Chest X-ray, PA view. Patient: 34 years old, sex F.
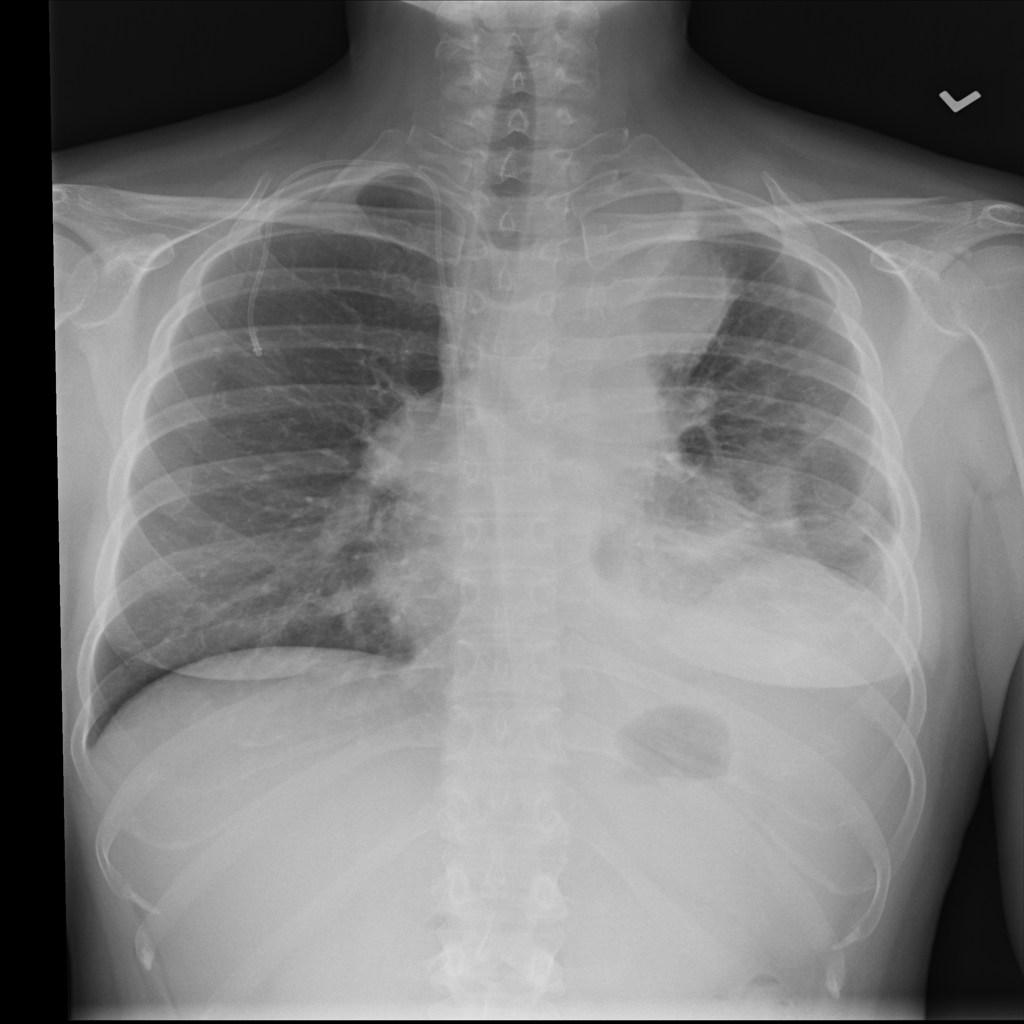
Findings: Effusion, Mass